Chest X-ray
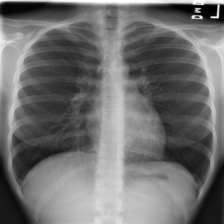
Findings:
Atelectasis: negative
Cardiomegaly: negative
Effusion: negative
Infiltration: negative
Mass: negative
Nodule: positive
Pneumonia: negative
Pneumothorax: negative
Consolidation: negative
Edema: negative
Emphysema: negative
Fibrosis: negative
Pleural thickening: negative
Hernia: negative